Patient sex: M
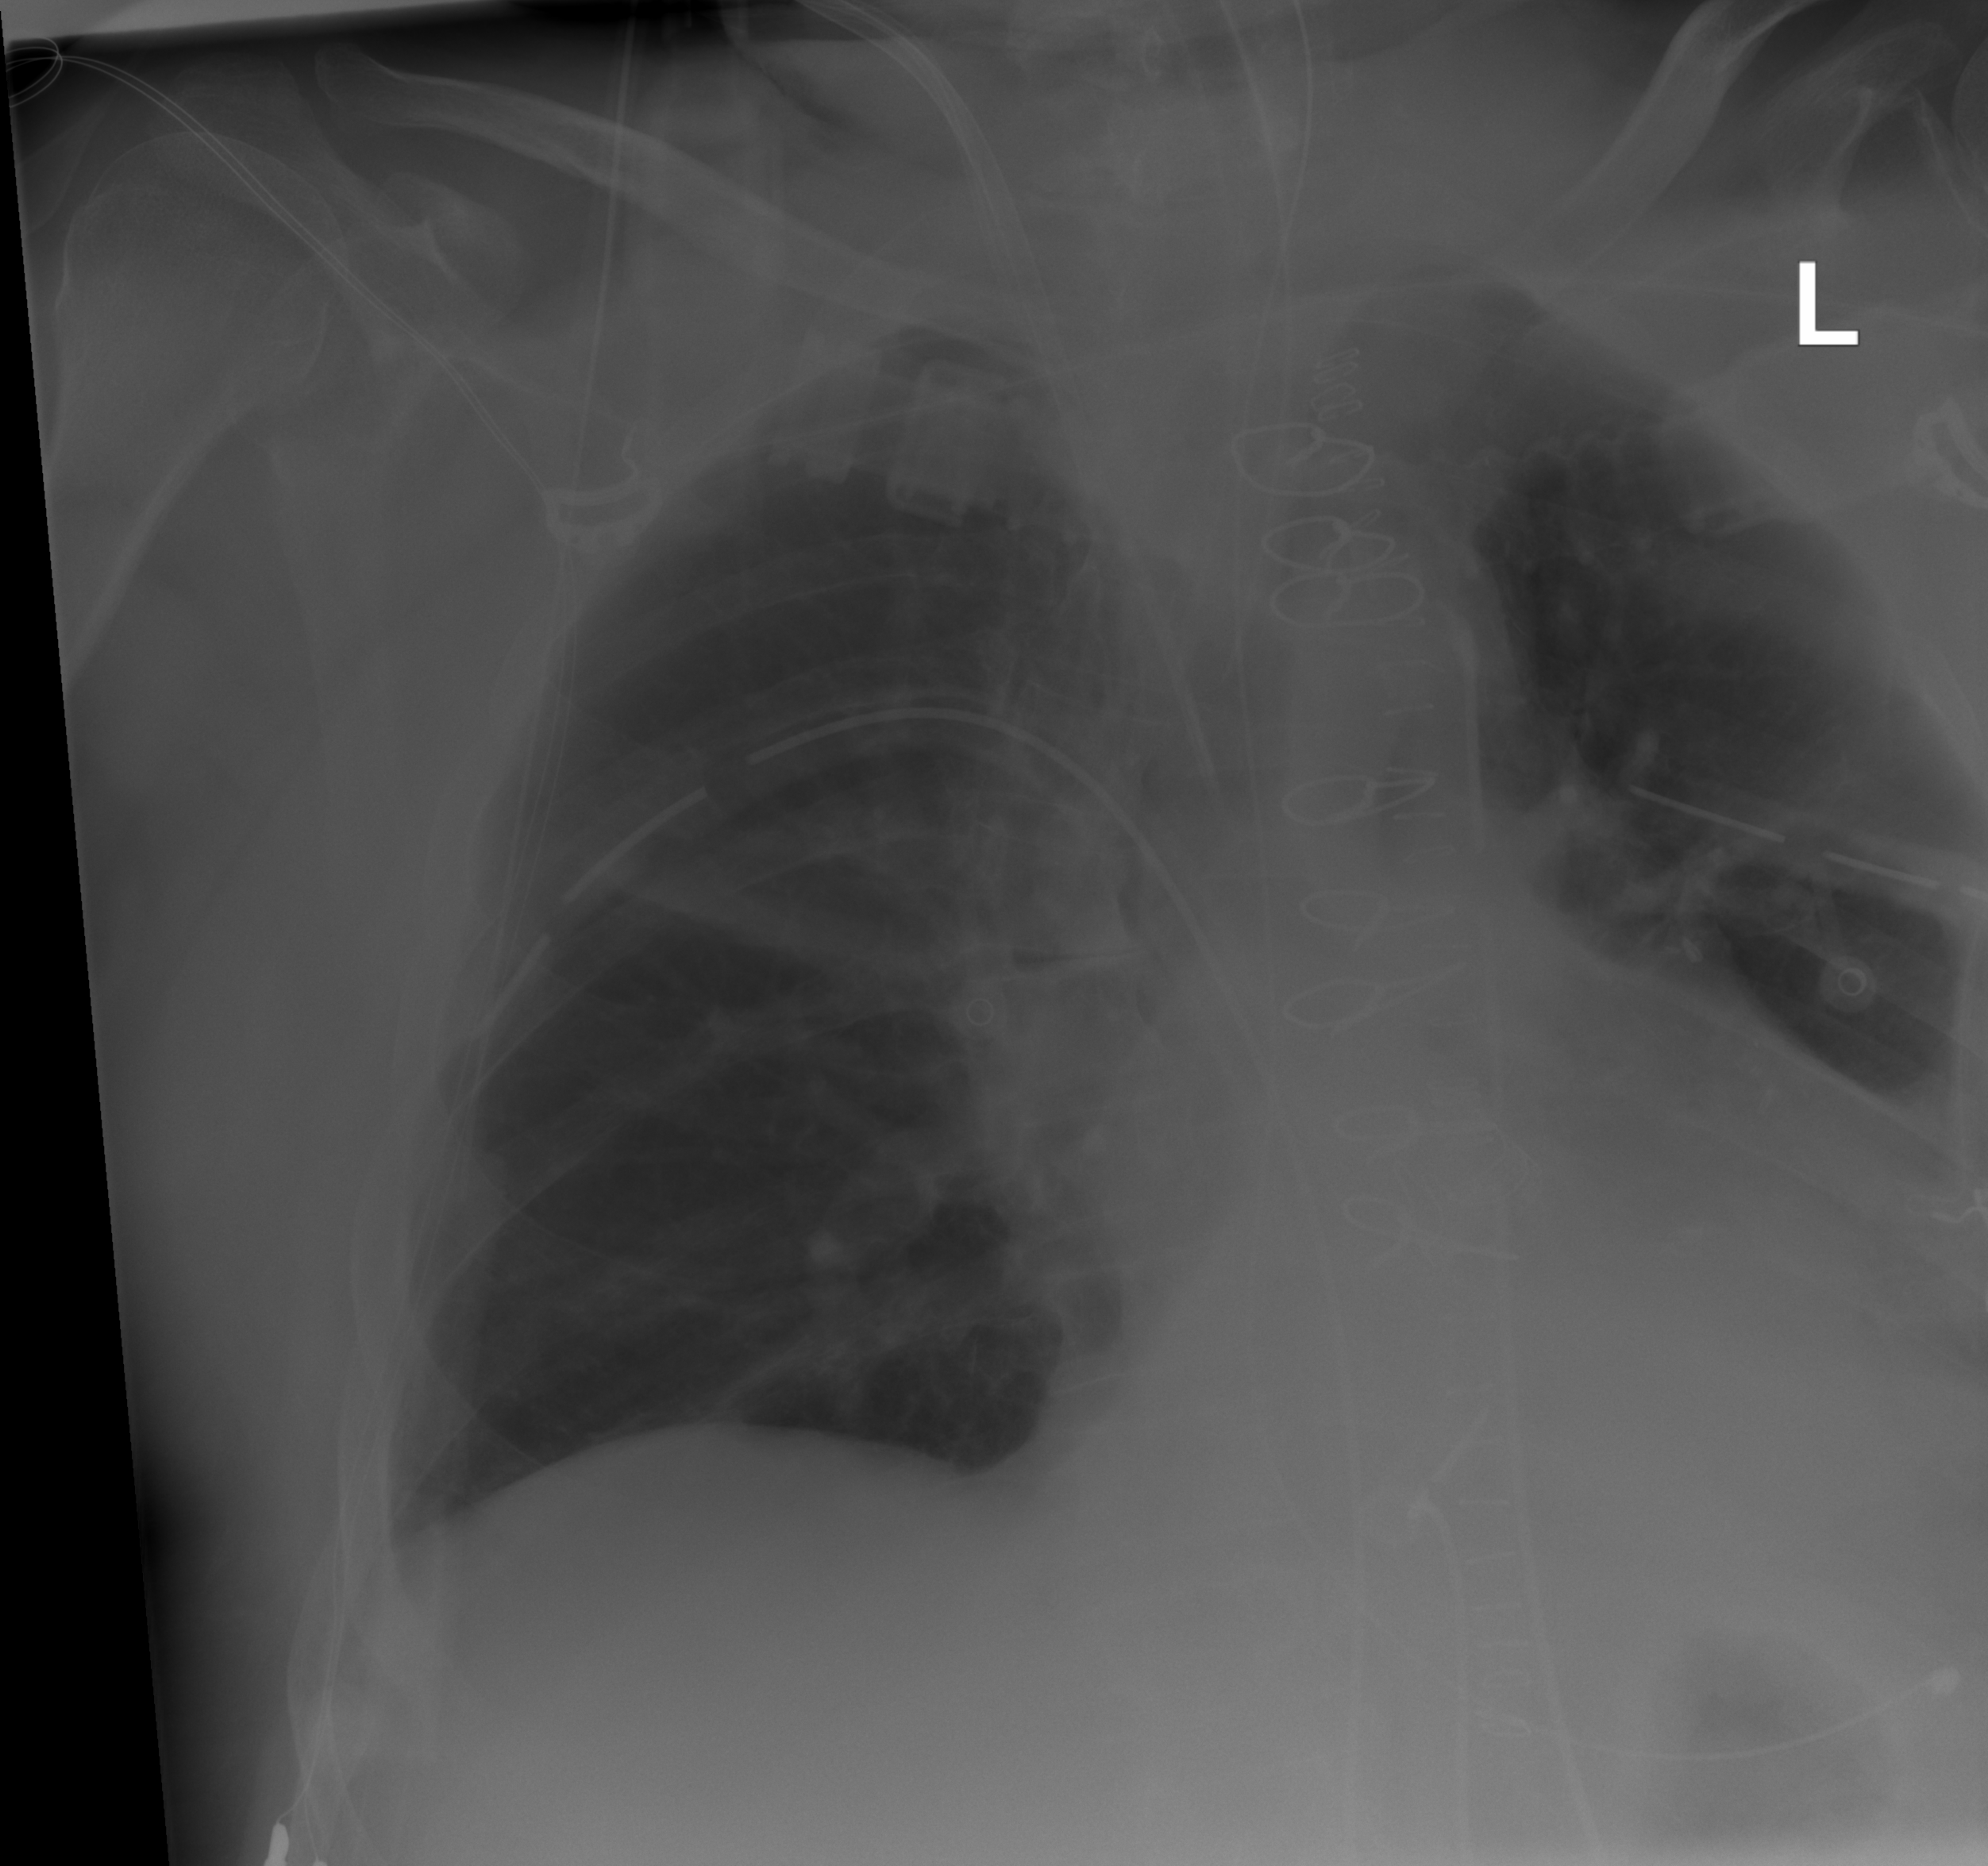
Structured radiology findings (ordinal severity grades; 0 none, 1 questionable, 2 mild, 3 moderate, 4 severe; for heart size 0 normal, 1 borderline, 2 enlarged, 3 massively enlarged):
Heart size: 2
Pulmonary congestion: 0
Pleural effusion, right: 0
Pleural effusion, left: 0
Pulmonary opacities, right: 0
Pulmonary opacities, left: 0
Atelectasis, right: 2
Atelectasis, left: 2